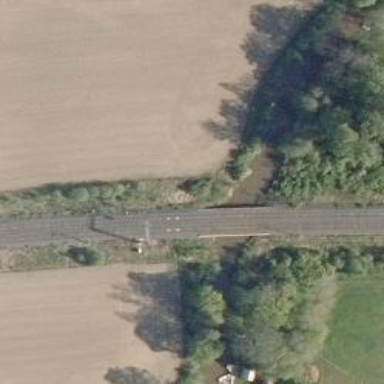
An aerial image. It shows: Railway with continuous electrified contact line.